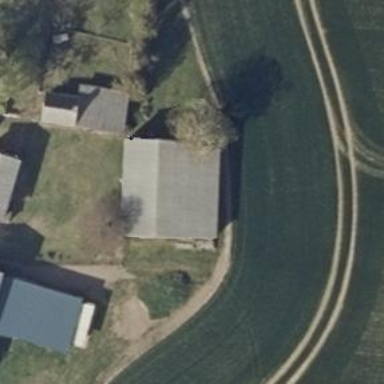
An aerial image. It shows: Gabled grey roof on farm auxiliary building. The roof is oriented along the length of the structure.